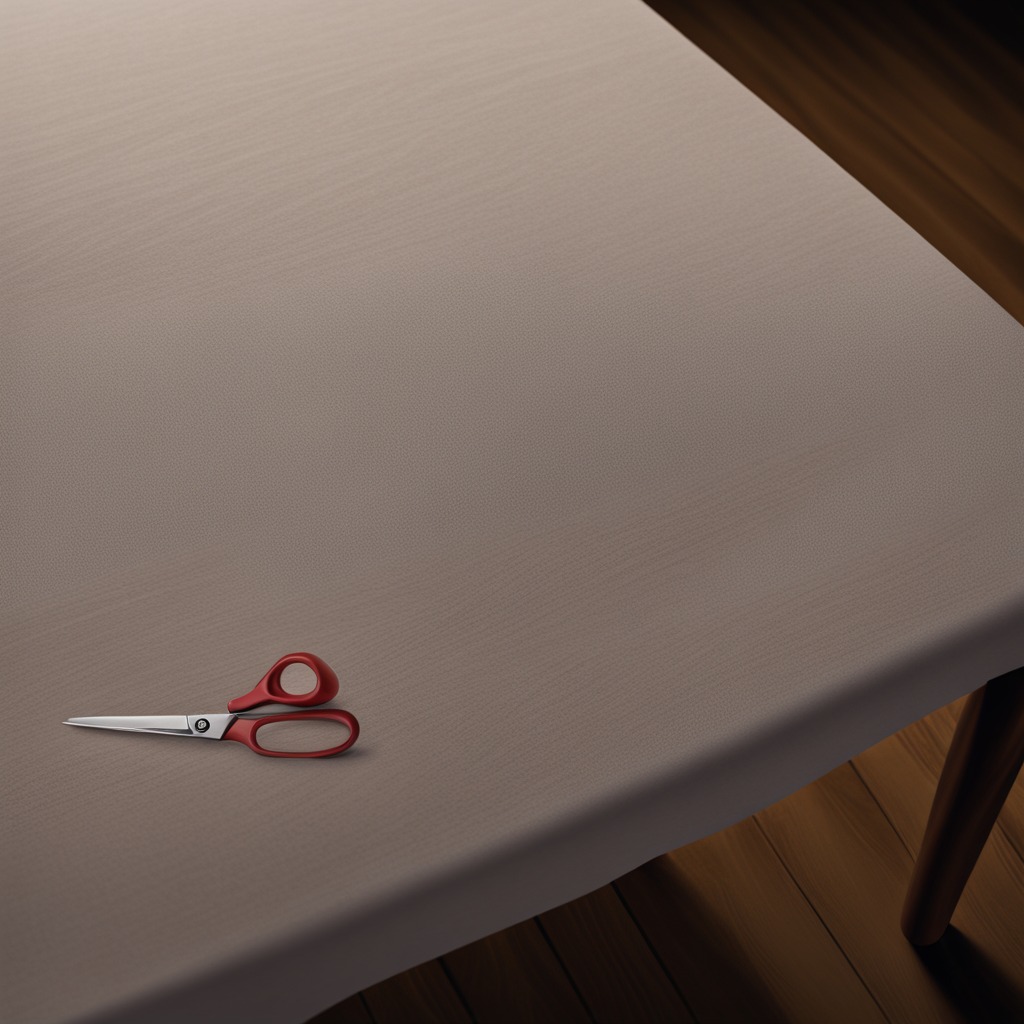
A scissor is lying on a wooden table.